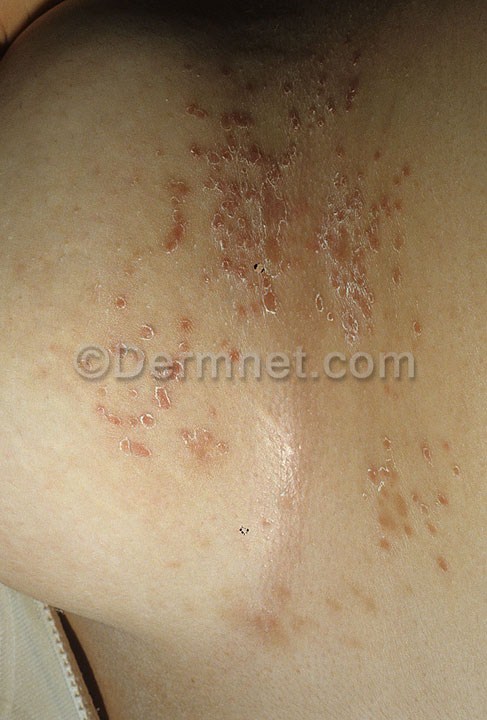
Disease: Tinea Ringworm Candidiasis and other Fungal Infections